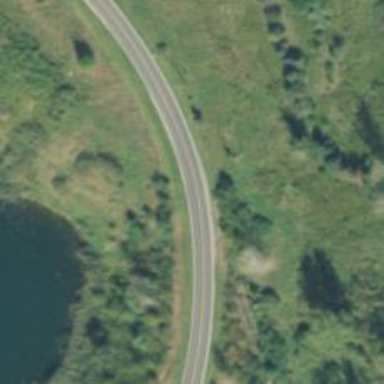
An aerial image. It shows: Tertiary road.